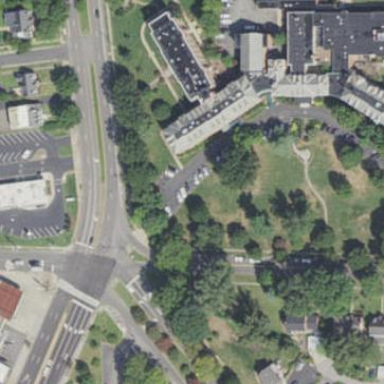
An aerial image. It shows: Nursing home building.